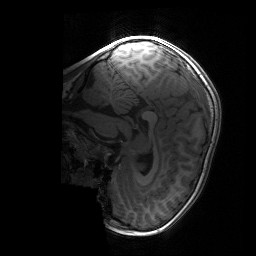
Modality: T1w
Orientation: sagittal
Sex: male
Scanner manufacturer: siemens
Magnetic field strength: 3 T
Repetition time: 1.9 s
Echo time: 0.00243 s